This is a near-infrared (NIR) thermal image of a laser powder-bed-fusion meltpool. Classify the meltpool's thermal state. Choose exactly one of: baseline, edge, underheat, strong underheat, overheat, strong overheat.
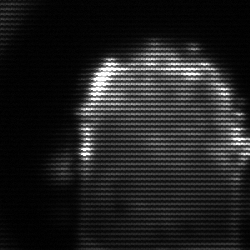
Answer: baseline